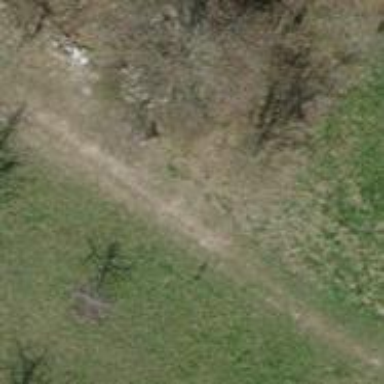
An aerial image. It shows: Path covered in grass.